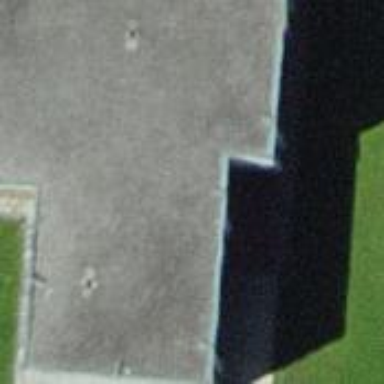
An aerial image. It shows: School building.